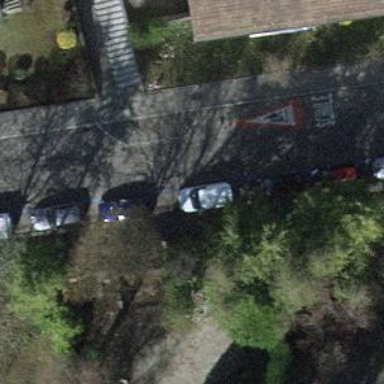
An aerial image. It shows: Paved steps on the road.